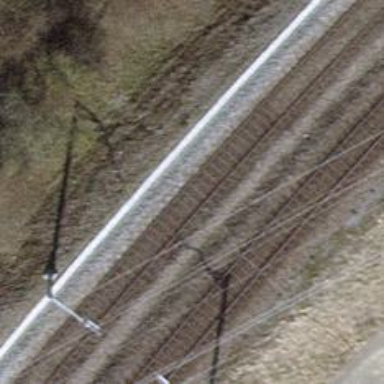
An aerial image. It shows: Rail line with electrified contact lines on embankment.